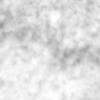
Label: no_change